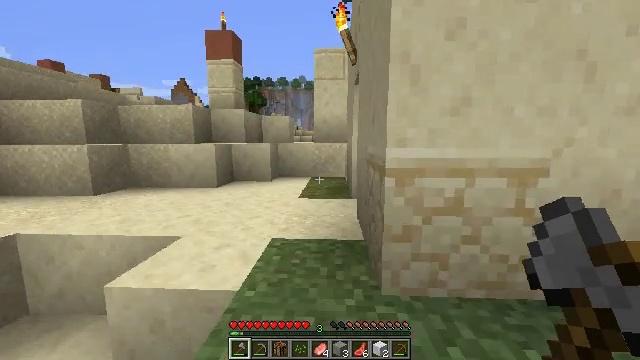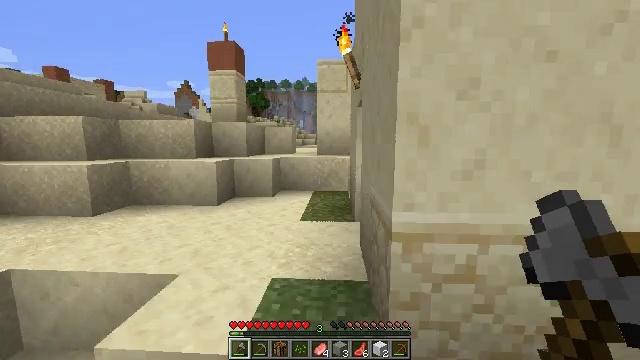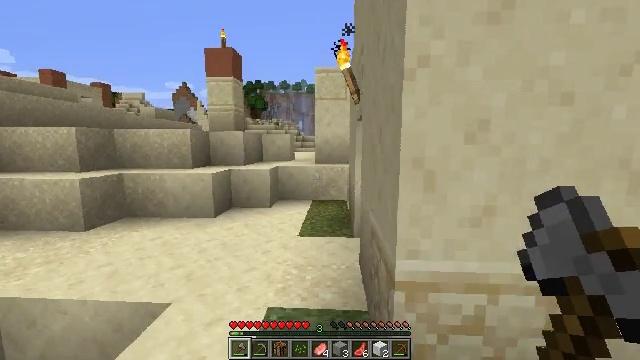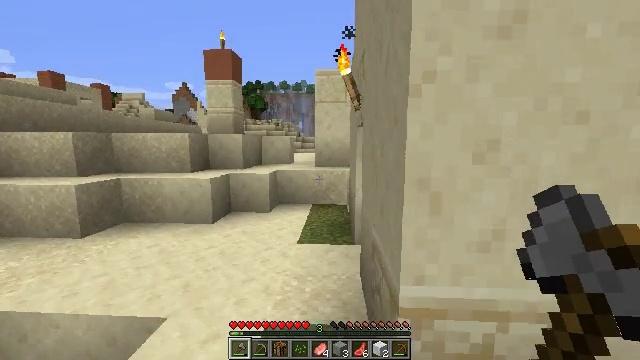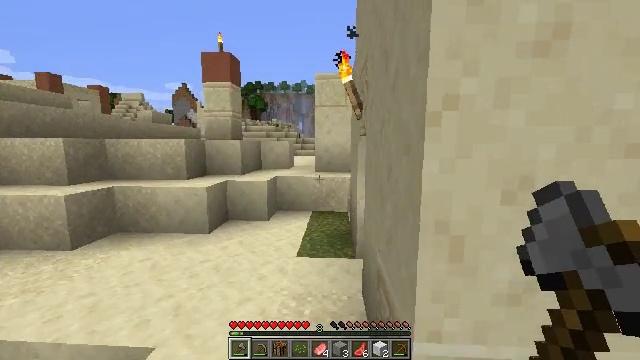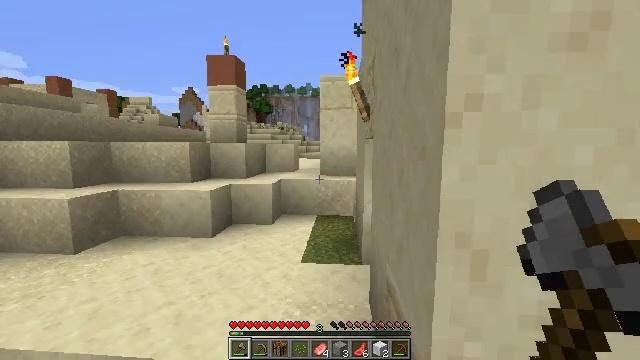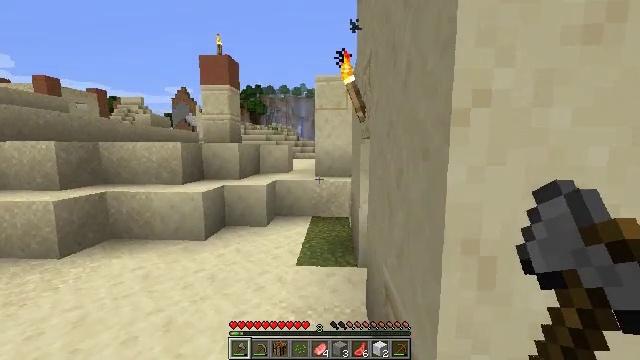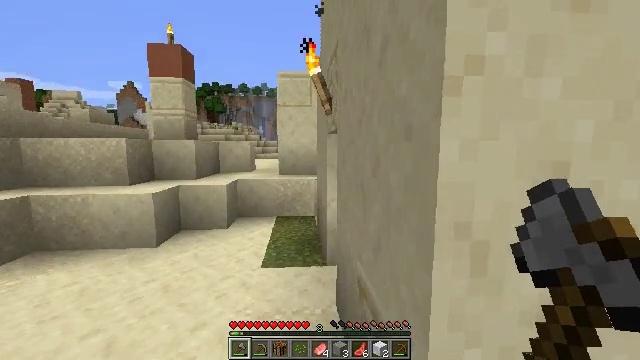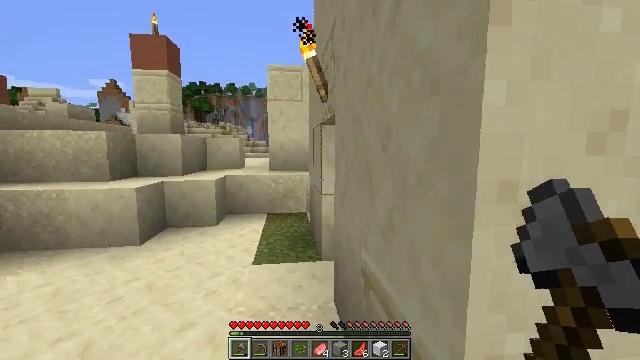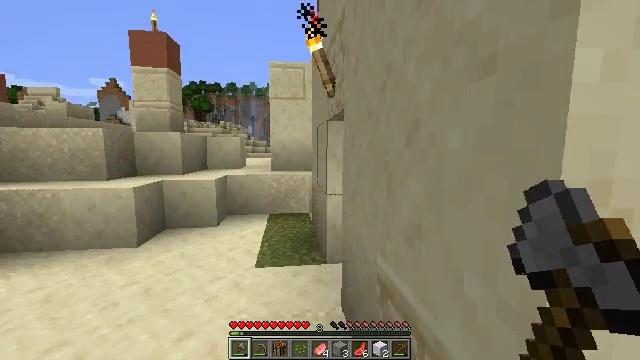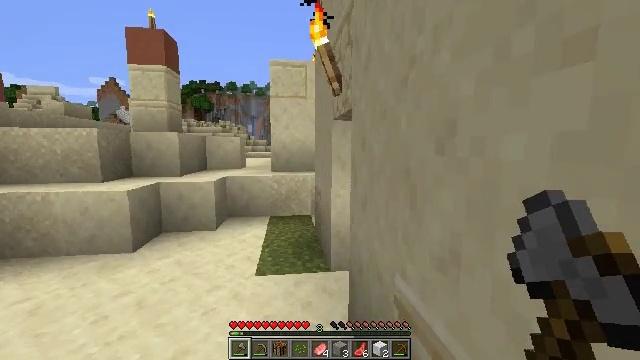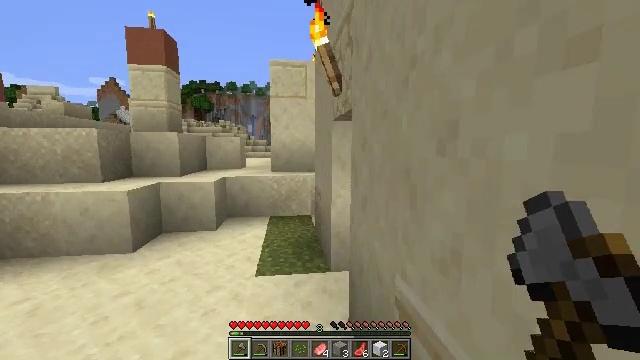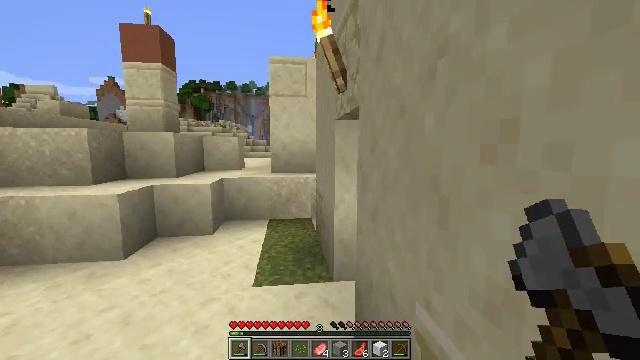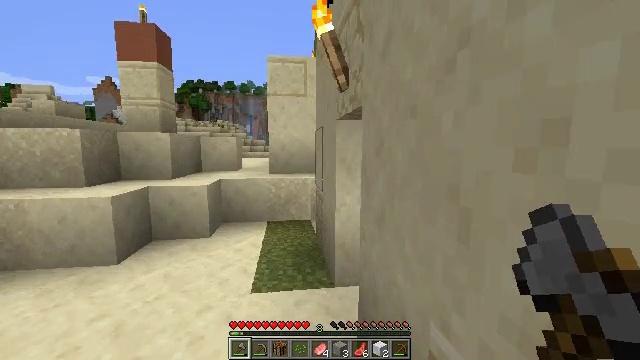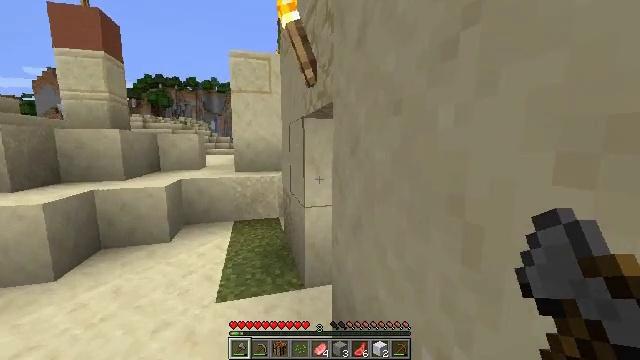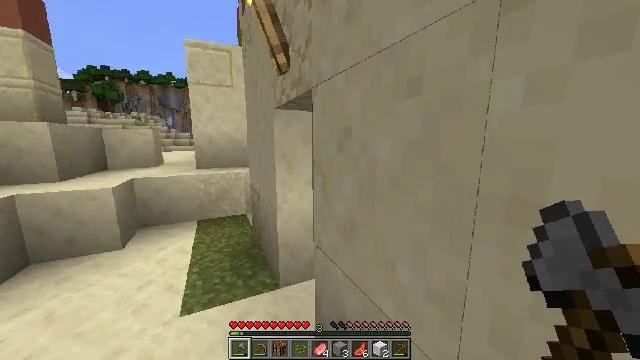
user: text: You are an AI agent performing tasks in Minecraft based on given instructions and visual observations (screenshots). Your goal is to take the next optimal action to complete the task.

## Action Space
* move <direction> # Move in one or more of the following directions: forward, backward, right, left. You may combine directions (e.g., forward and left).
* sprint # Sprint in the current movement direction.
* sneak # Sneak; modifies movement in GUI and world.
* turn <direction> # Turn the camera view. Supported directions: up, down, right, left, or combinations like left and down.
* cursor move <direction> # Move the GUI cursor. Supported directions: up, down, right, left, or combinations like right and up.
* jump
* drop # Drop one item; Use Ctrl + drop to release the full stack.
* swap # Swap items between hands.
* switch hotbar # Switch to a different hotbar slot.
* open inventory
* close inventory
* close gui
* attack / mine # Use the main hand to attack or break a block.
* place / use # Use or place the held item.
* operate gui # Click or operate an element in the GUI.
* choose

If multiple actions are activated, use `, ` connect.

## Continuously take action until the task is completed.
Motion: motion action
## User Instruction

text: Break the cyan bed to collect it.
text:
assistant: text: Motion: move forward, jump
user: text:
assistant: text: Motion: move forward, jump
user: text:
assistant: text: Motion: move forward
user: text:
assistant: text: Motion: move forward
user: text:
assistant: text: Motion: move forward and move left, turn left
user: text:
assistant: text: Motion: move left, turn right
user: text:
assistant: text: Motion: move left, turn right
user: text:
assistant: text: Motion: turn right
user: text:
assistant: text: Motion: no_op
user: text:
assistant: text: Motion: move forward
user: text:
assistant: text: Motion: move forward
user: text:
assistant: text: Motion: no_op
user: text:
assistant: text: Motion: move forward
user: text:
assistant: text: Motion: move forward, turn right and down
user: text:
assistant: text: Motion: move forward and move left, turn right and down
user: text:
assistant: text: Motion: move forward and move left, turn right and down
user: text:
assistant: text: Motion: move forward and move left, turn right and down
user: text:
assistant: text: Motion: move forward and move left, turn right and down
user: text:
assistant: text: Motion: move forward and move left, turn right
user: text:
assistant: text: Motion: move forward
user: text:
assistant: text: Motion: move forward
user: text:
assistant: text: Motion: move forward and move left
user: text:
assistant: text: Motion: move forward and move left, turn right
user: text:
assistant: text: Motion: move forward and move left, turn right and down
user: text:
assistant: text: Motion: move forward, turn right and down, use / place
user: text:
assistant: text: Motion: move forward, turn right, use / place
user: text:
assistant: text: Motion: move forward
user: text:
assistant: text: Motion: move forward
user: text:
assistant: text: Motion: move forward, turn down
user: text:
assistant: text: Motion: turn right and down